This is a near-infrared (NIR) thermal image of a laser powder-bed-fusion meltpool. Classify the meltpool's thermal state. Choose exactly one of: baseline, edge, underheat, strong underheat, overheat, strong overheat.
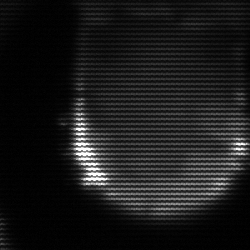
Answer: edge